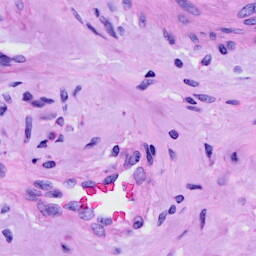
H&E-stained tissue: Cervix